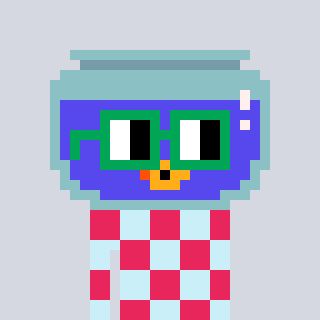
a pixel art character with square green glasses, a goldfish-shaped head and a cold-colored body on a cool background